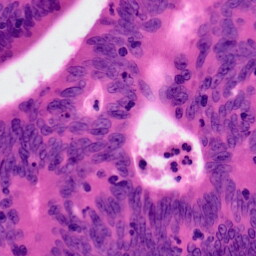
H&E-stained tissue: Colon